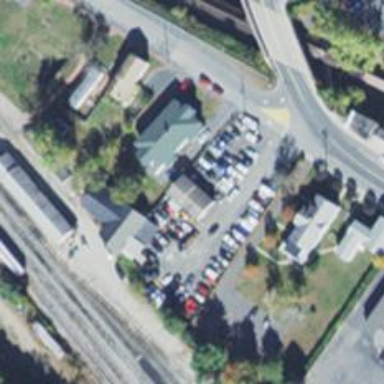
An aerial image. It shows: Car rental facility.